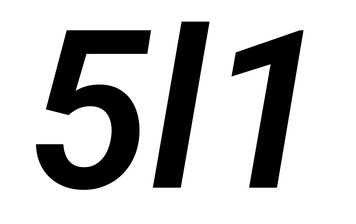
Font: Roboto-Italic_SemiBold_Italic